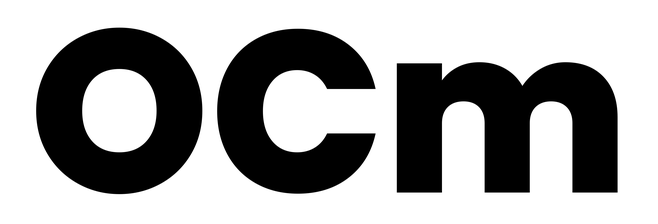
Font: Poppins-ExtraBold